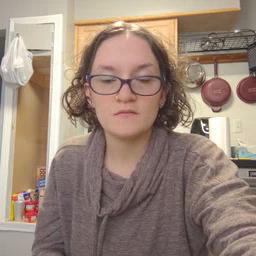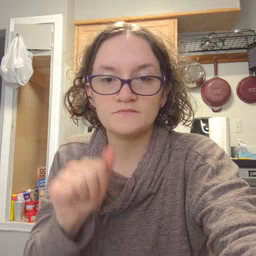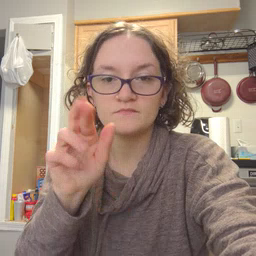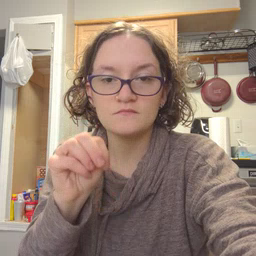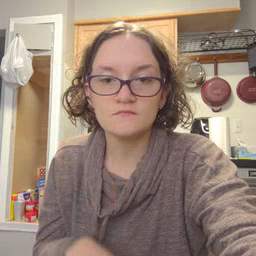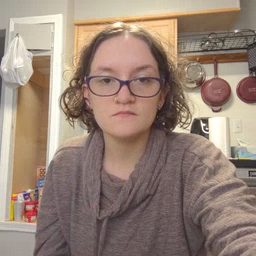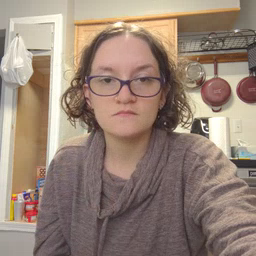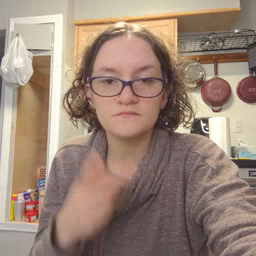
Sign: arm